Interaction volume radius: 10 \u00c5
Interaction volume height: 10 \u00c5
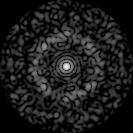
Disorder parameter: 0.8187